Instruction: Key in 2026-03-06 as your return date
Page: home
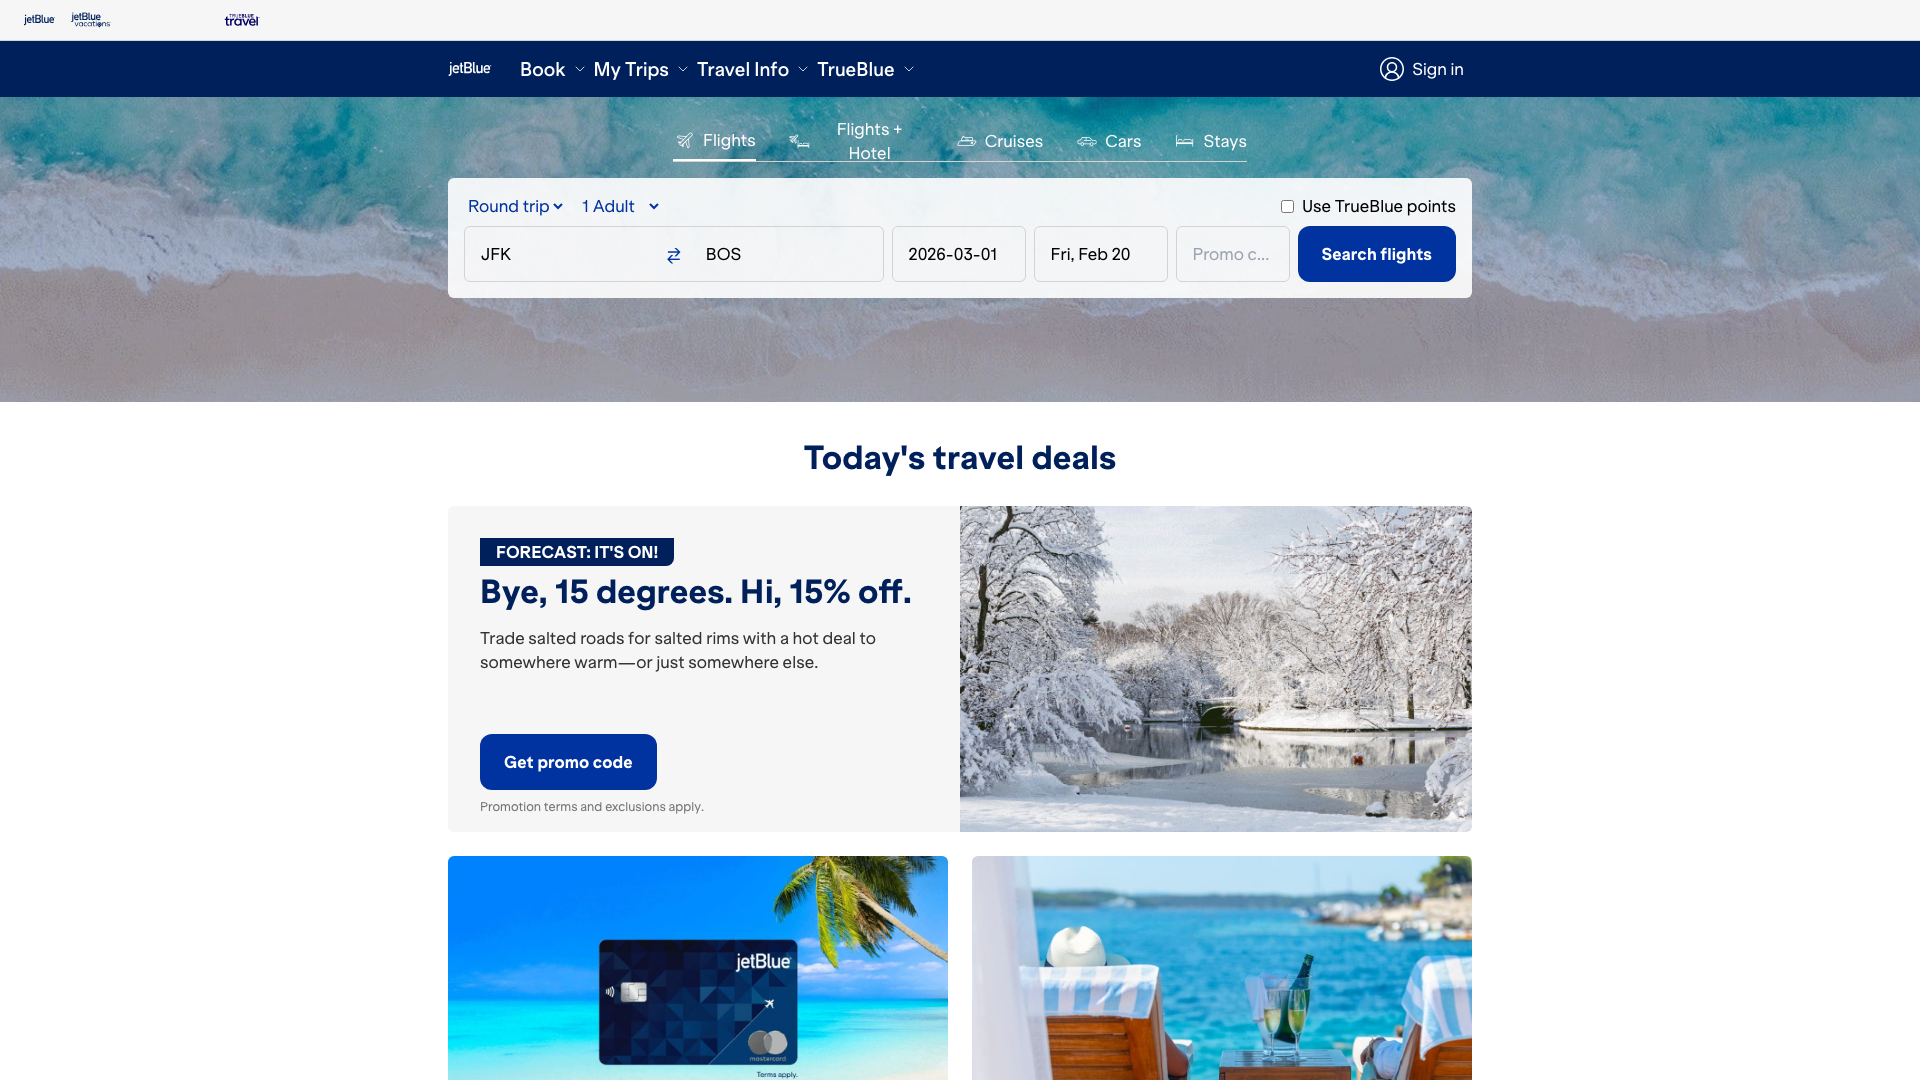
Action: type